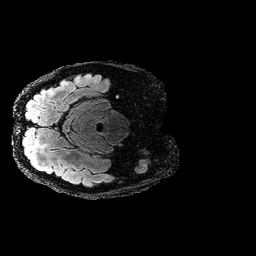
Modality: FLAIR
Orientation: axial
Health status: ill
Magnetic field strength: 3 T